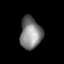
Tissue: lung
Cell type: T cells
Senescence score: 0.1701
Nuclear area (px): 668
Mean DAPI intensity: 128.763